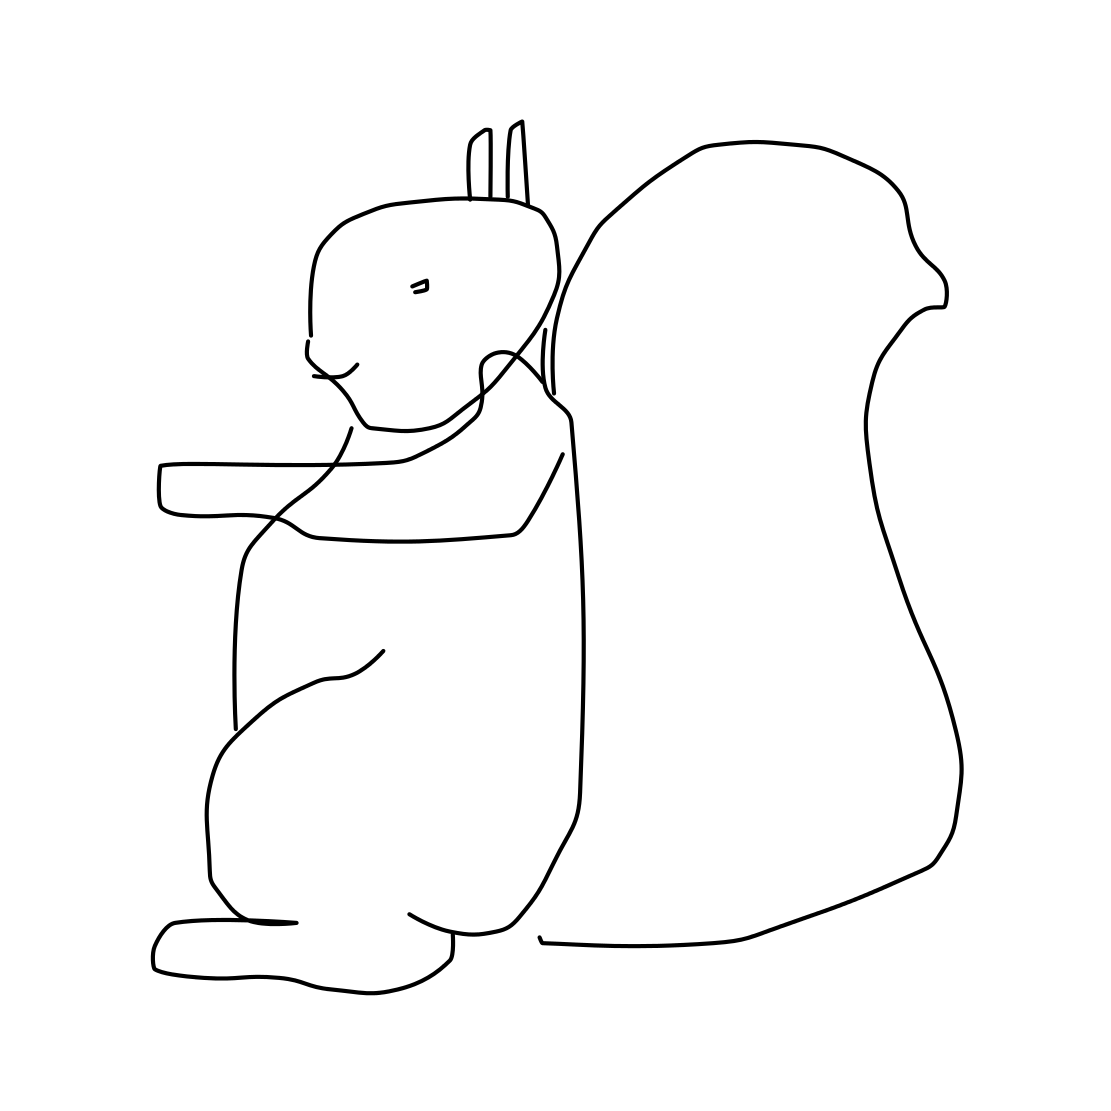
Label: squirrel